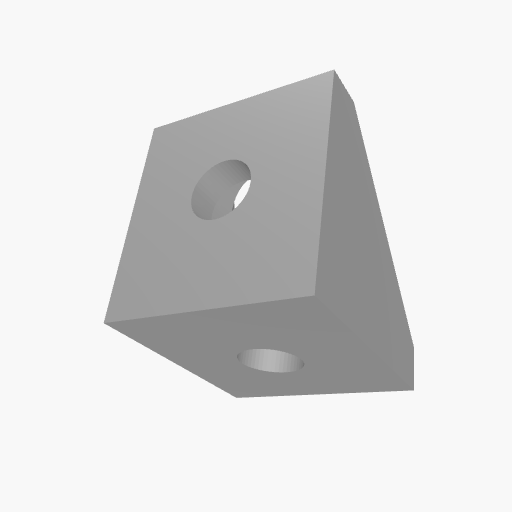
Part: GussetedAngleMount1-1